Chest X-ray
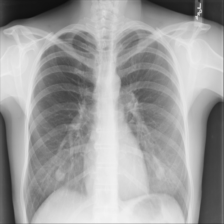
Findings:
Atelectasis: negative
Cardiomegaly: negative
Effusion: negative
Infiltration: negative
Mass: negative
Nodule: negative
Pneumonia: negative
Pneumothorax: negative
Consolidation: negative
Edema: negative
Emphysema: negative
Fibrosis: negative
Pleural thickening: negative
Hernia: negative